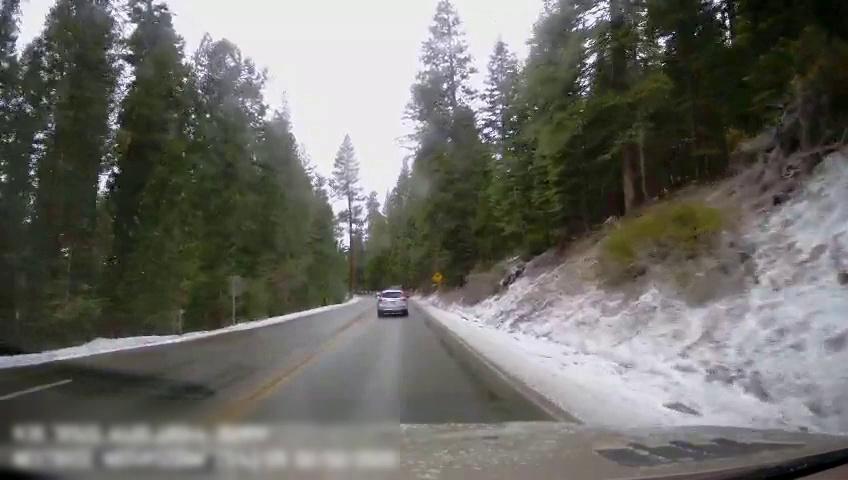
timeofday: Day
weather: Cloudy
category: Drivable Space
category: Vehicles | Truck
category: Vehicles | Car
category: Lanes | Current Lane
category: Lanes | Current Lane
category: Lanes | Opposite Lane
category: Lanes | Opposite Lane
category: Traffic | Signs